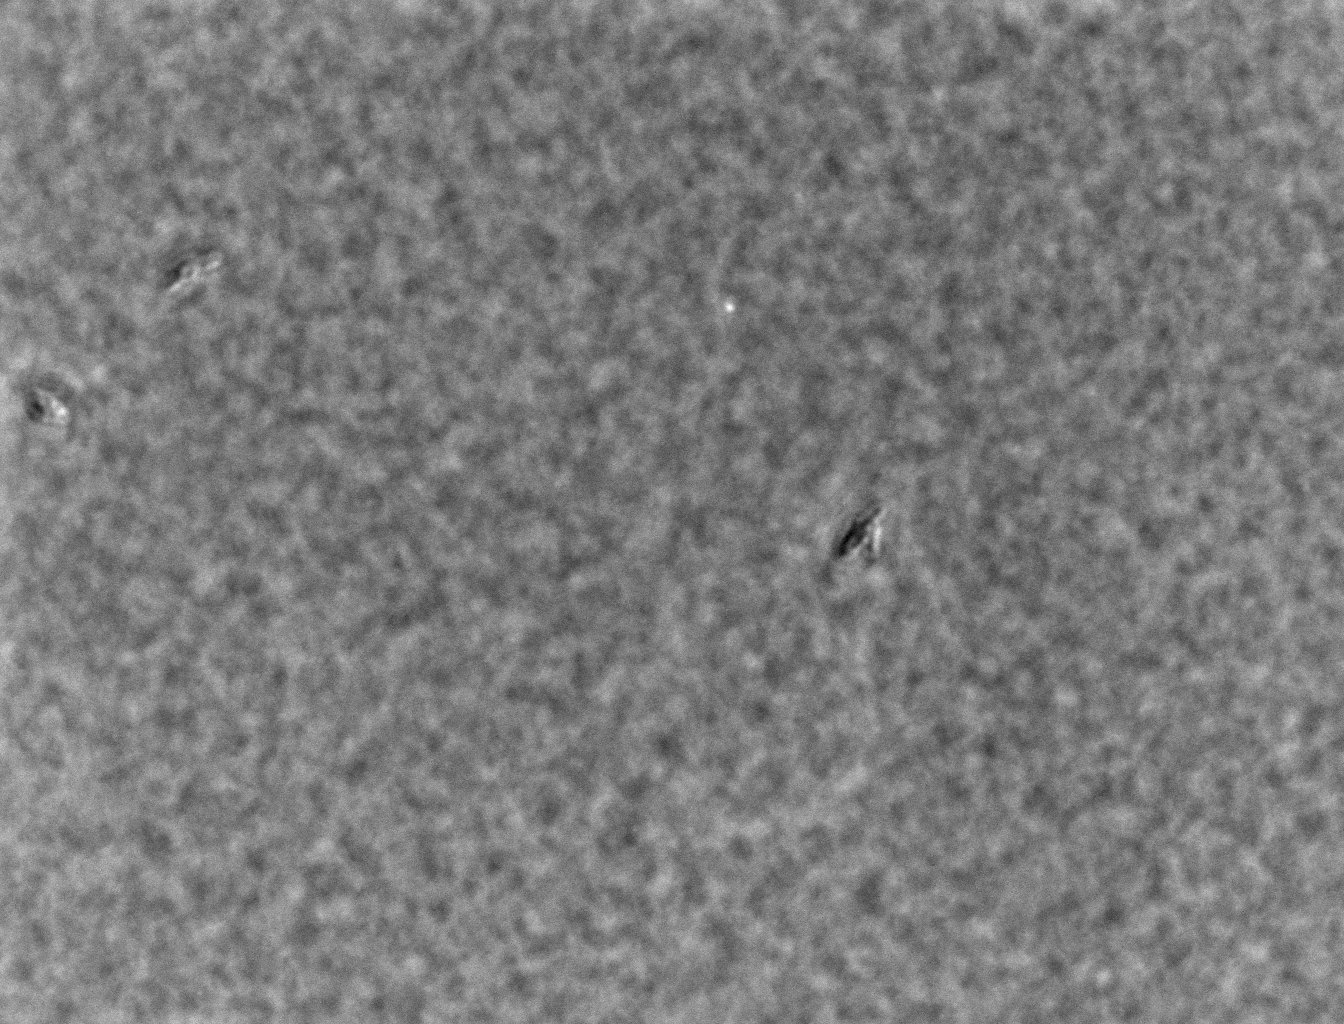
Defocused phase contrast microscopy, 60x objective, 3 h incubation